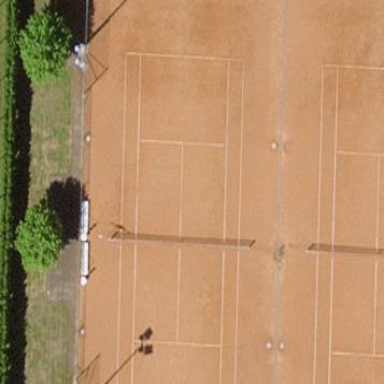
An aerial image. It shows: Tennis court on pitch.